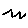
Label: zigzag